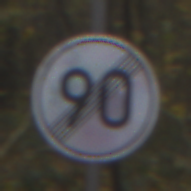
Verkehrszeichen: EndeGeschwindigkeit90
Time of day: MorningAfternoon
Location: Outdoor (Nature)
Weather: Overcast
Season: Autumn
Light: Natural